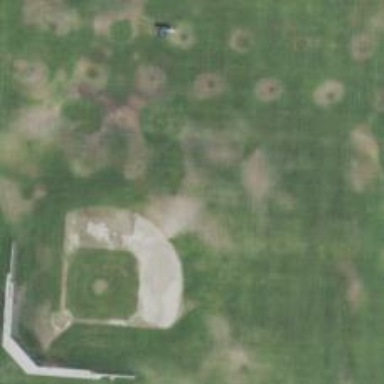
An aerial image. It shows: Baseball pitch for leisure land.